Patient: sex F, age 68
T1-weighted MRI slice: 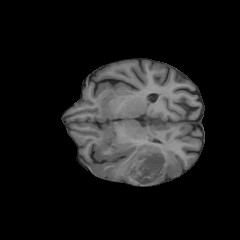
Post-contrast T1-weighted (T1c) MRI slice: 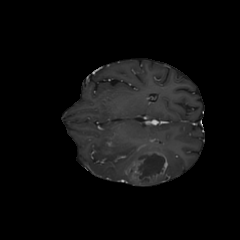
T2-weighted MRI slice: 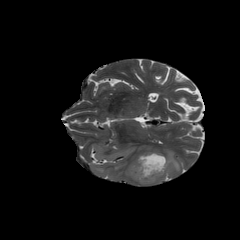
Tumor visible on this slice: yes
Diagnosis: Glioblastoma, IDH-wildtype
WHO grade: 4